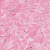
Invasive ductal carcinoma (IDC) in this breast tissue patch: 0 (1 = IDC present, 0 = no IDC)